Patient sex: F
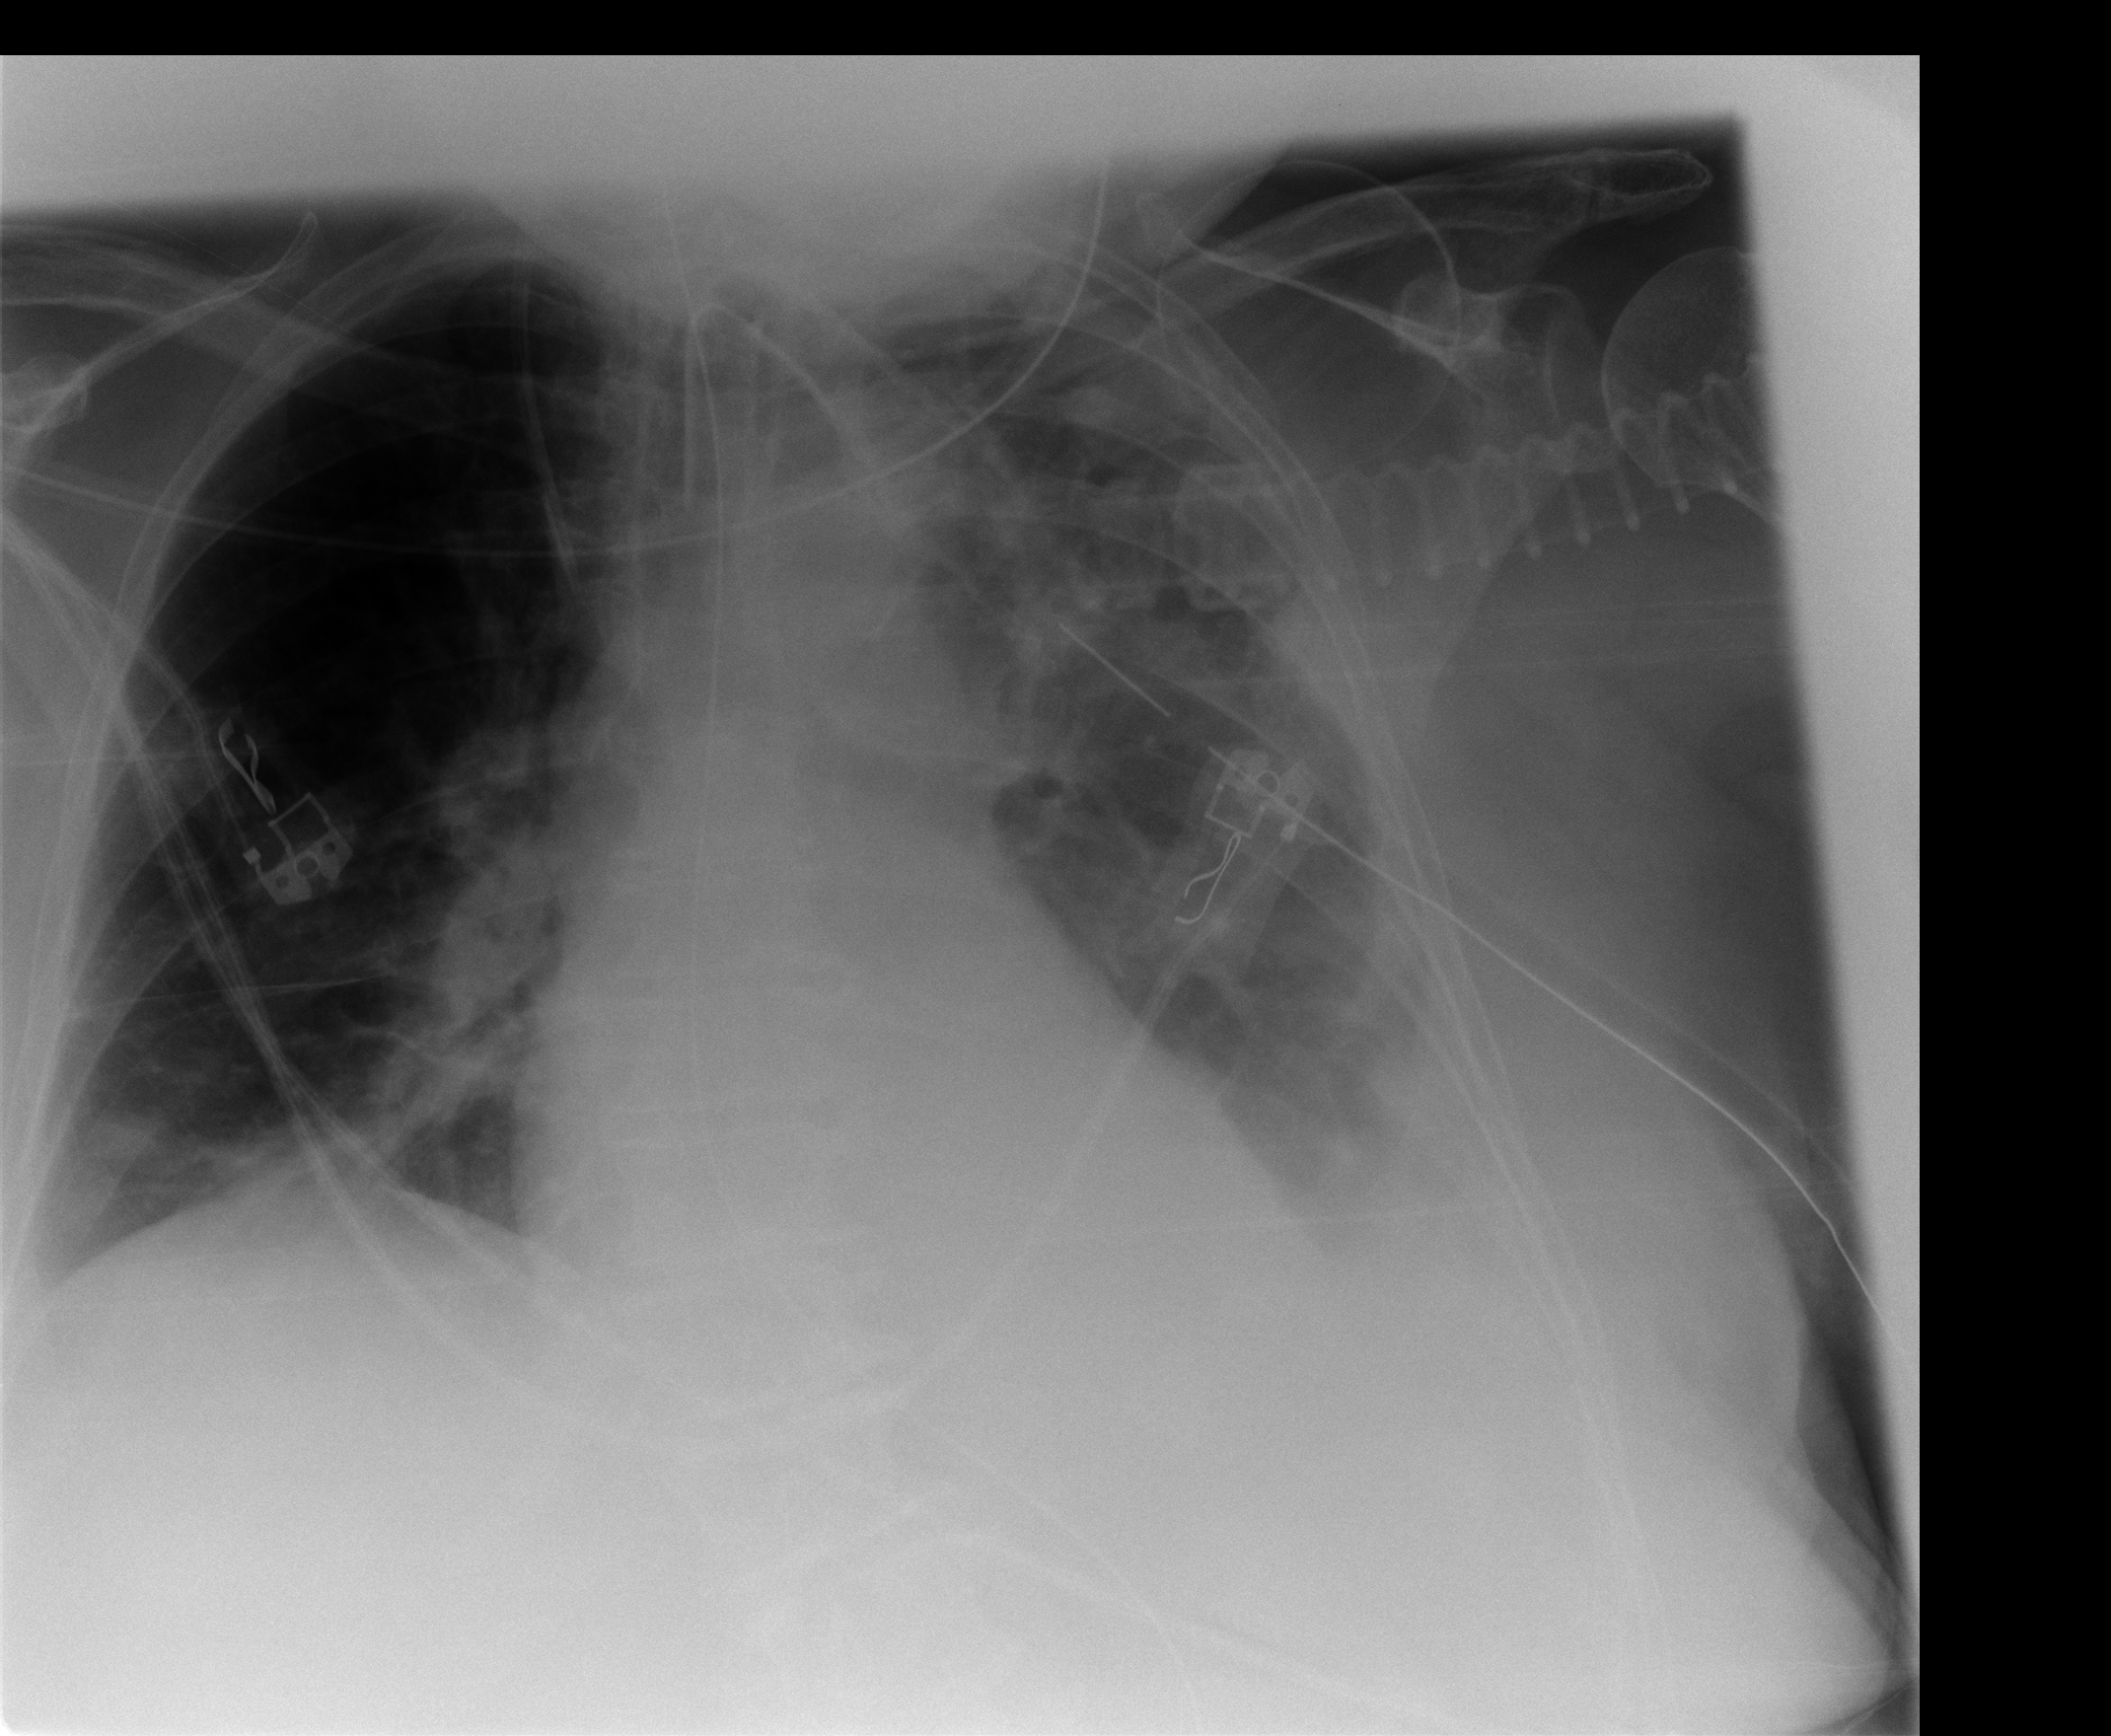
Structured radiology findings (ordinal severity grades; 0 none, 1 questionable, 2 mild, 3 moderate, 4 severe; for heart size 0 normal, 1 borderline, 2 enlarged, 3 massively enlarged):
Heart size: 0
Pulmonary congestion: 2
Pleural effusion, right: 1
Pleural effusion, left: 2
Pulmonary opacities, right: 1
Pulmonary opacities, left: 2
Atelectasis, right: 2
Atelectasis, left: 2